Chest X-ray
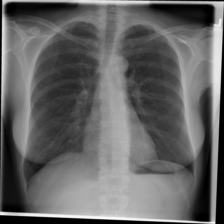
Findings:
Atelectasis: negative
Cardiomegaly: negative
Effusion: negative
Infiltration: negative
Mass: negative
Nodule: negative
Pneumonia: negative
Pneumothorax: negative
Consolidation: negative
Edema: negative
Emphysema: negative
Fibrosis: negative
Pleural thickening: negative
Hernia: negative